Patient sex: F
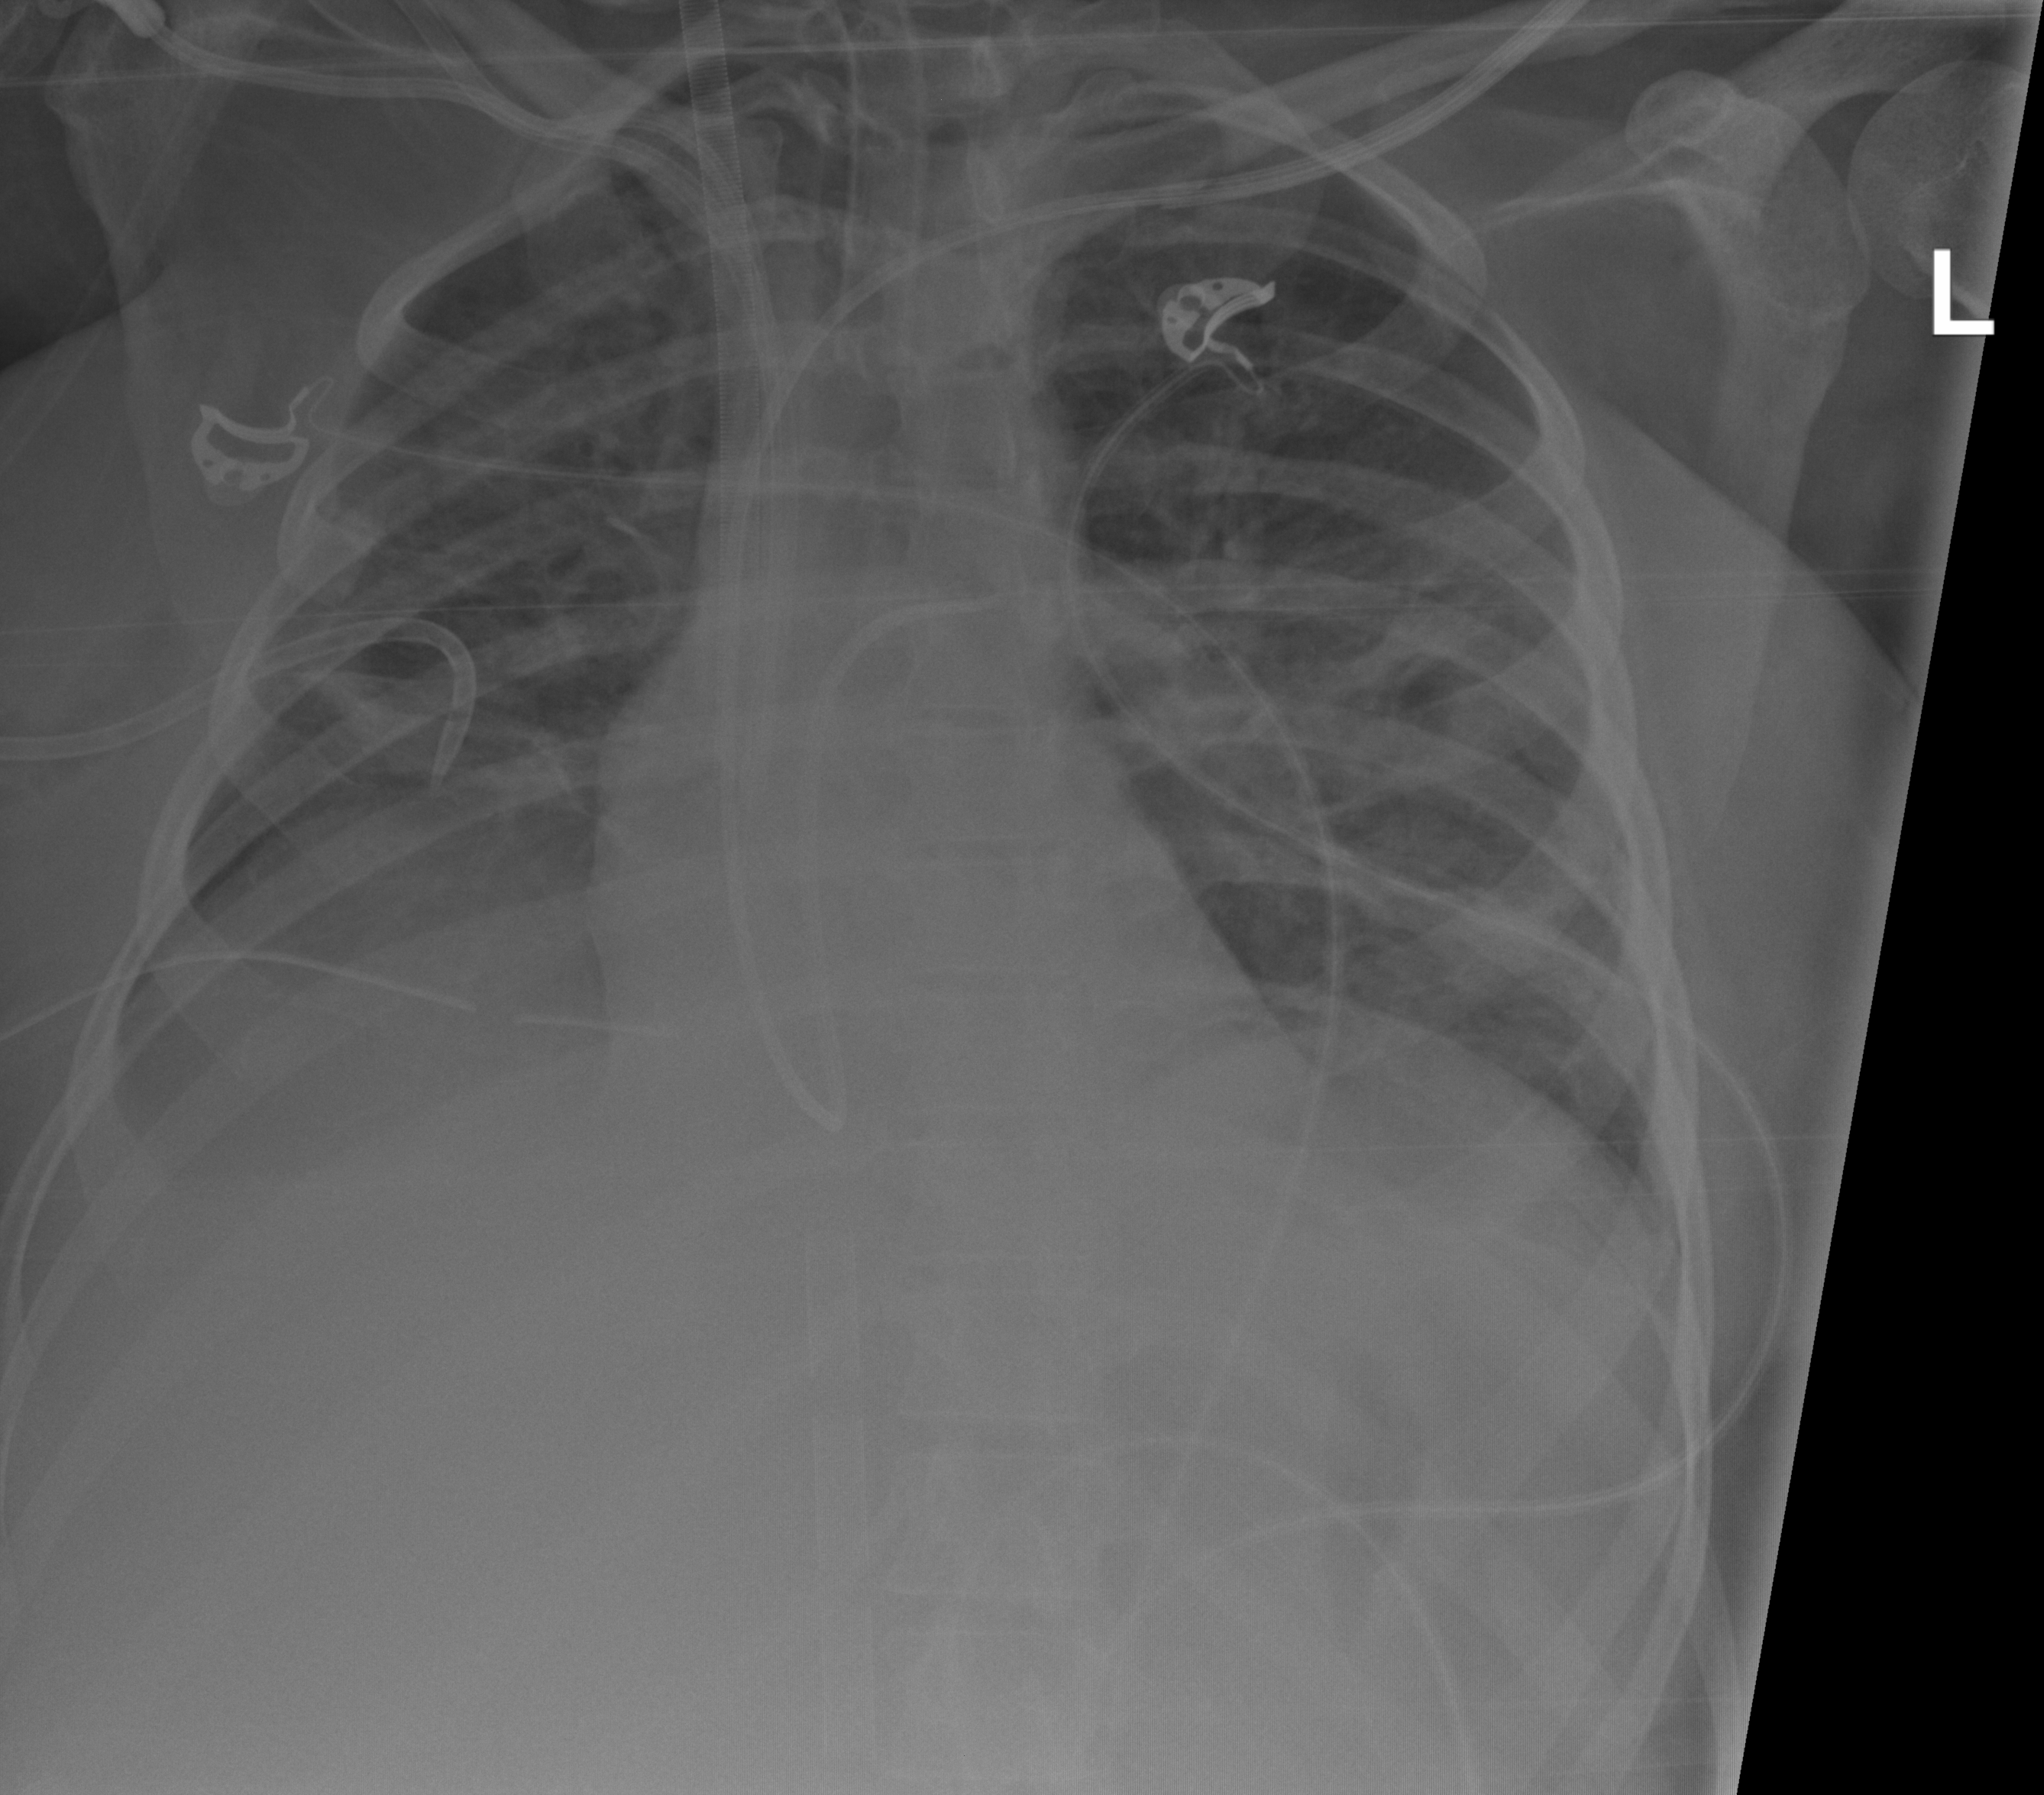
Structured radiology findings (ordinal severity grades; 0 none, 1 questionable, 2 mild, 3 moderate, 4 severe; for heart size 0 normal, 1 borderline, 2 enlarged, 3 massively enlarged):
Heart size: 0
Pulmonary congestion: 2
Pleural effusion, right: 2
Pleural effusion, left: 0
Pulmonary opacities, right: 2
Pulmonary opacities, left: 2
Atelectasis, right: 2
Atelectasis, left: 2